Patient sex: M
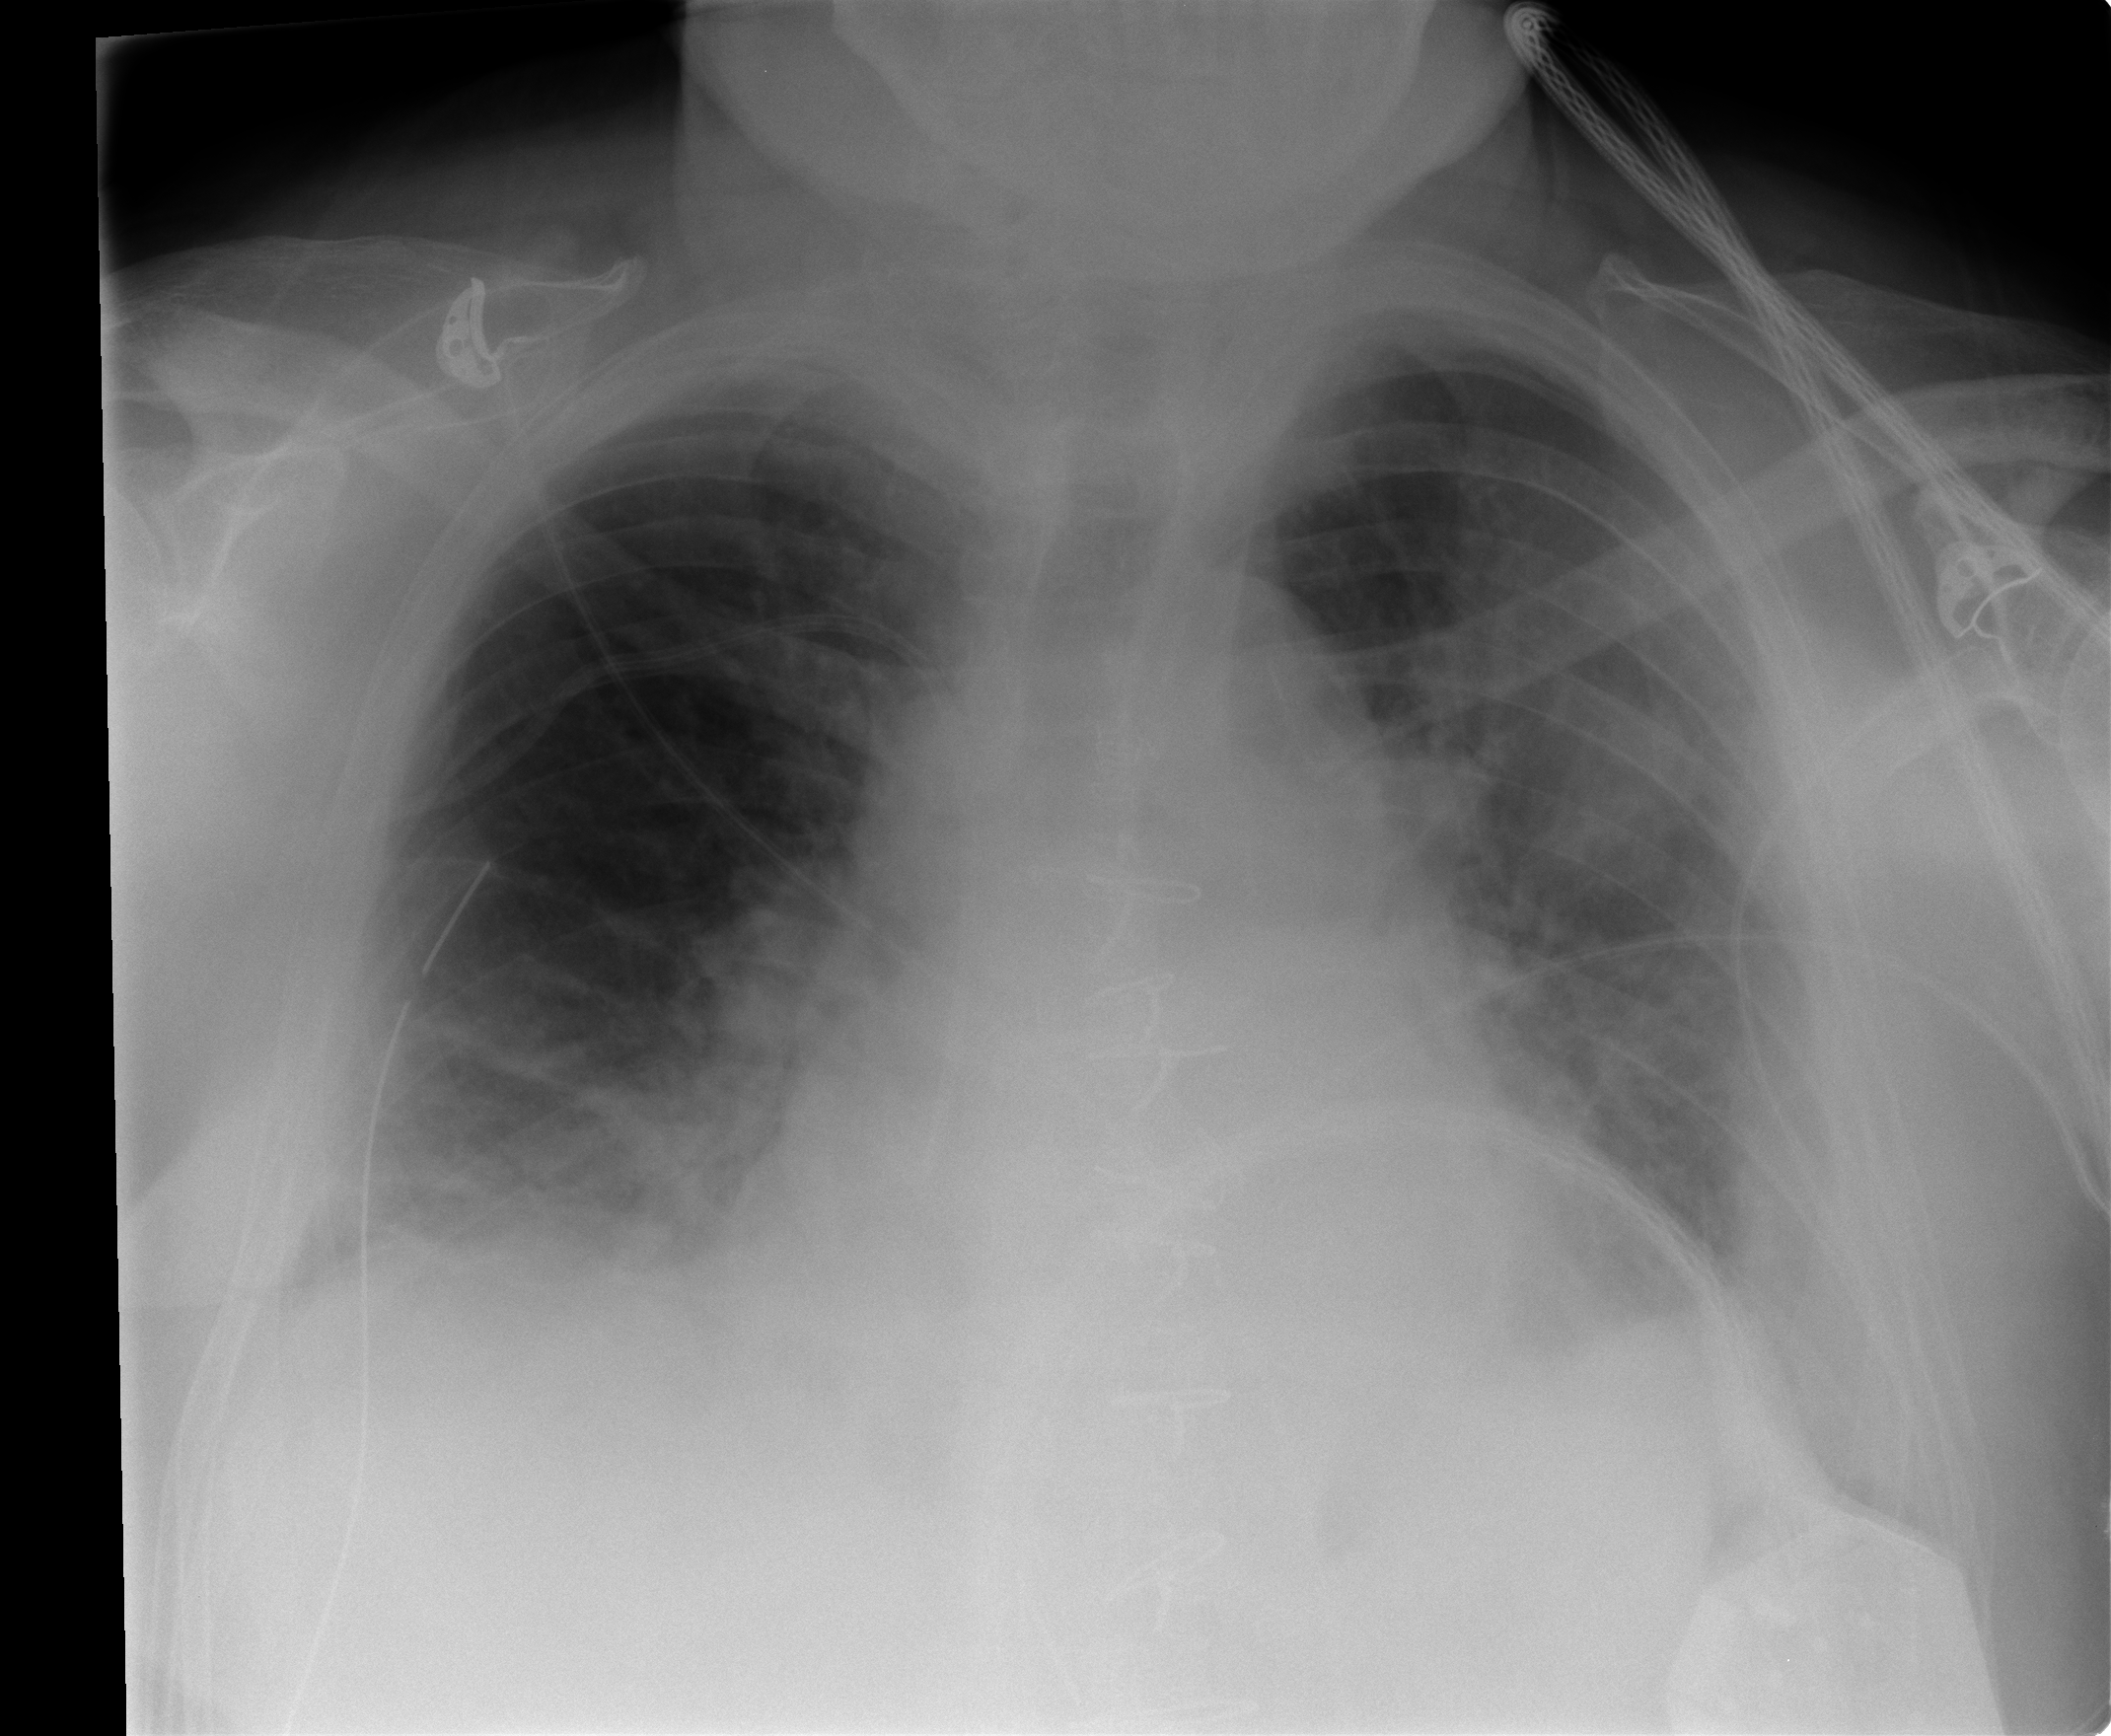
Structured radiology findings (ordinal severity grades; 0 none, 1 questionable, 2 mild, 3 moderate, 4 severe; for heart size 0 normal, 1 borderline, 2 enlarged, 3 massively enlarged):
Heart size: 2
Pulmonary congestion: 1
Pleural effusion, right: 2
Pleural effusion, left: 2
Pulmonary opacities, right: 1
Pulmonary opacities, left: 1
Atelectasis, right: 2
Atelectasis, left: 2